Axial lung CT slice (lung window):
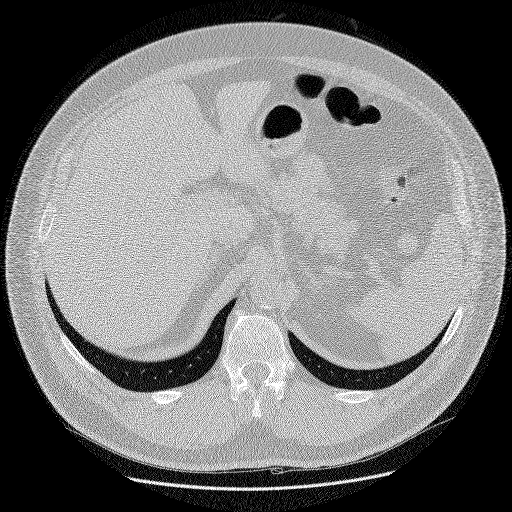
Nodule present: no